Question: I have this code:
'''
public function indexAction()
{
$em = $this->getDoctrine()->getManager();
$user = $this->getUser();
$entities = $em
->getRepository('BreedrGeckoBundle:Weight')
->findBy(array('user' => $user), array());
return array(
'entities' => $entities,
);
}
'''
Which is fine, gets all the weights in the database for the current user.
But how can I order the results so that all the weight entries for the same gecko id are together?
My table structure is as follows:

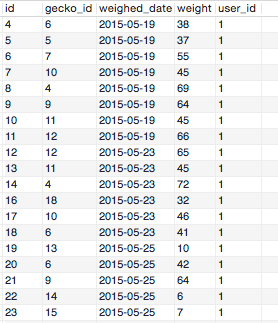
Answer: You need to query for your objects using <URL>.
Something like this:
'''
$repository = $this->getDoctrine()
->getRepository('BreedrGeckoBundle:Weight');
$query = $repository->createQueryBuilder('w')
->where('w.user = :user')
->orderBy('w.geckoId ASC')
->getQuery();
$query->setParameter(':user', $user);
$entities = $query->getResult();
'''
If you want additional ordering, you can do something like:
'''
->orderBy('w.geckoId ASC, w.weight ASC, w.id ASC')
'''